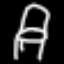
Label: chair